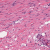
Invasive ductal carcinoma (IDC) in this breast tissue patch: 0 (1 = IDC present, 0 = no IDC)